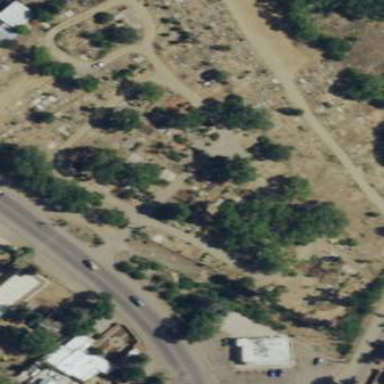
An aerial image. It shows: Cemetery.